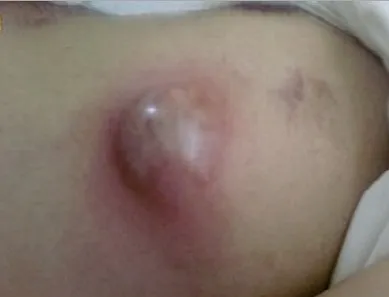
Umblicated yellow red pre-rupture stage empyema thoracis necessitans.
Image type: medical_photograph (other_medical_photograph)